Field crop: maize
Growth stage: 2
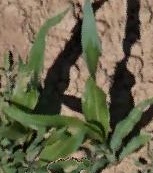
Species: maize